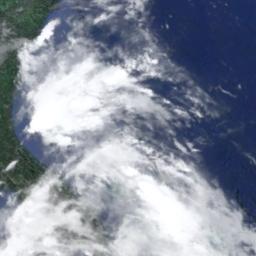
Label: cloud